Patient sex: F
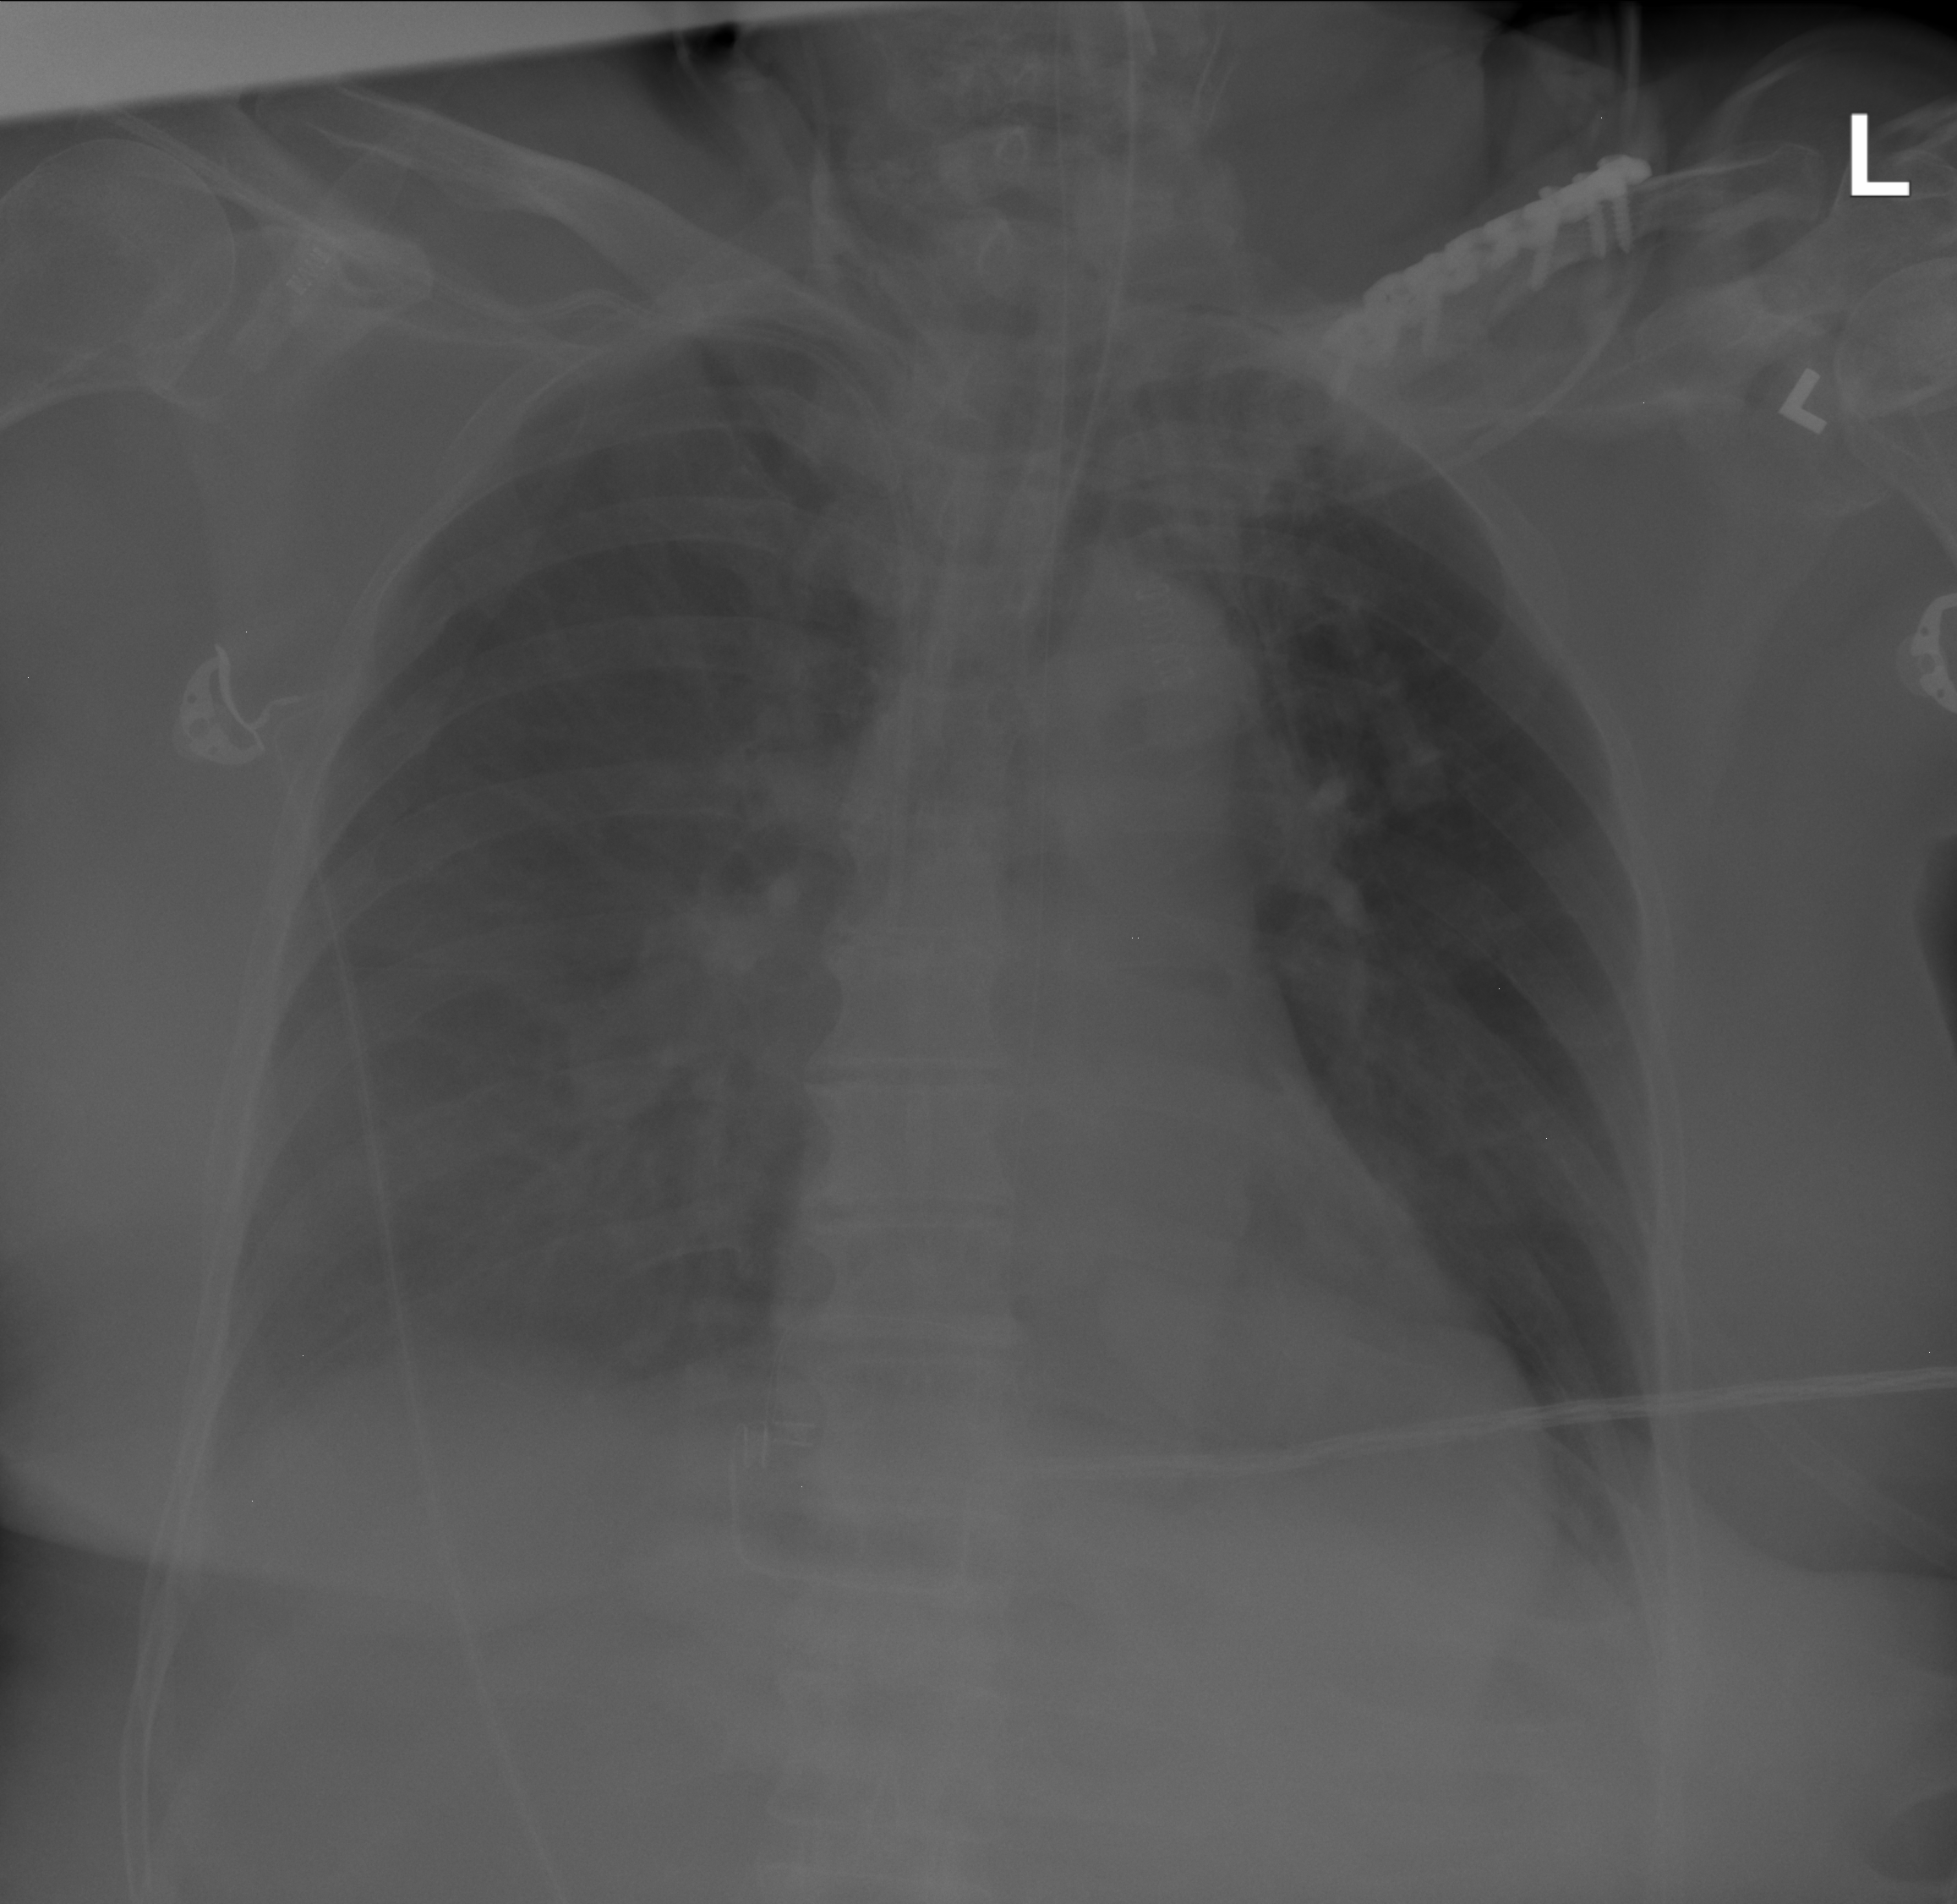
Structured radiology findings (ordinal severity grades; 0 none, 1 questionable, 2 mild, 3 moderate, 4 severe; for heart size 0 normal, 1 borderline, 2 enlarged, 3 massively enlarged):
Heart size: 0
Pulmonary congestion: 1
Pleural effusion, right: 2
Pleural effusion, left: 1
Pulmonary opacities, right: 1
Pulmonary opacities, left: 0
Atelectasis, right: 2
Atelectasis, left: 1